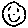
Label: smiley face